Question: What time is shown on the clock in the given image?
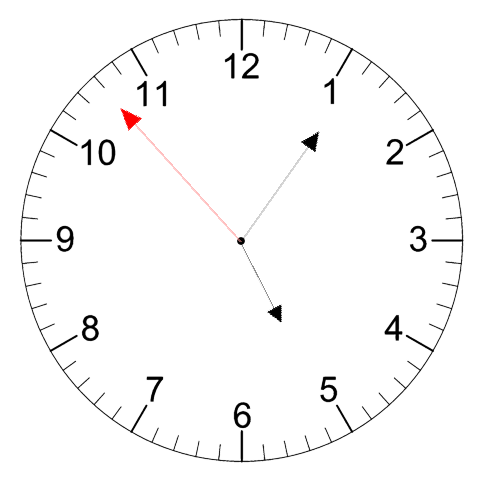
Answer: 05:05:53